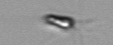
Label: Calciopappus